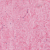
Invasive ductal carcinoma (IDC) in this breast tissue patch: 0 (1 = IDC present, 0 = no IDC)